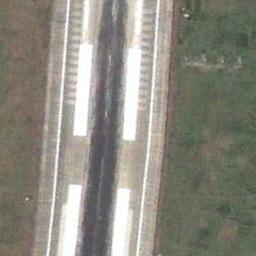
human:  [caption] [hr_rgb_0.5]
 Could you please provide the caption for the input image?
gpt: The runway goes through the lawn and several aiming point markings are on the runway .

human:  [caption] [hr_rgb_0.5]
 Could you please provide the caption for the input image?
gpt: The grass is on either side of the runway .

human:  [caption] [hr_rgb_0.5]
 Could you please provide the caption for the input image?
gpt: The runway is on the grass next to the bare land .

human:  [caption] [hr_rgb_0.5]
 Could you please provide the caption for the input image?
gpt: There is a green lawn next to the runway, With white dashes of varying thickness on the runway .

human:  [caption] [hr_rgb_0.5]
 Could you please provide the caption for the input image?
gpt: There are green meadows beside the runway .